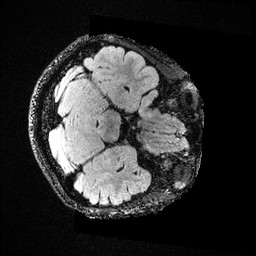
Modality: FLAIR
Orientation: axial
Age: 23
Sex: female
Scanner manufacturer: ge
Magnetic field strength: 3 T
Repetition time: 4.802 s
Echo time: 0.1171 s